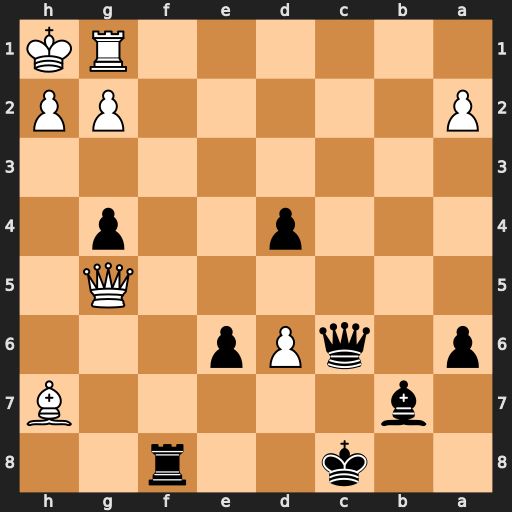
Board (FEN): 2k2r2/1b5B/p1qPp3/6Q1/3p2p1/8/P5PP/6RK
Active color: b
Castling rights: -
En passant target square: -
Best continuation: Qxg2+ Rxg2 Rf1#